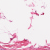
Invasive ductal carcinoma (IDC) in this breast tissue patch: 0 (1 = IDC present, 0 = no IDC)